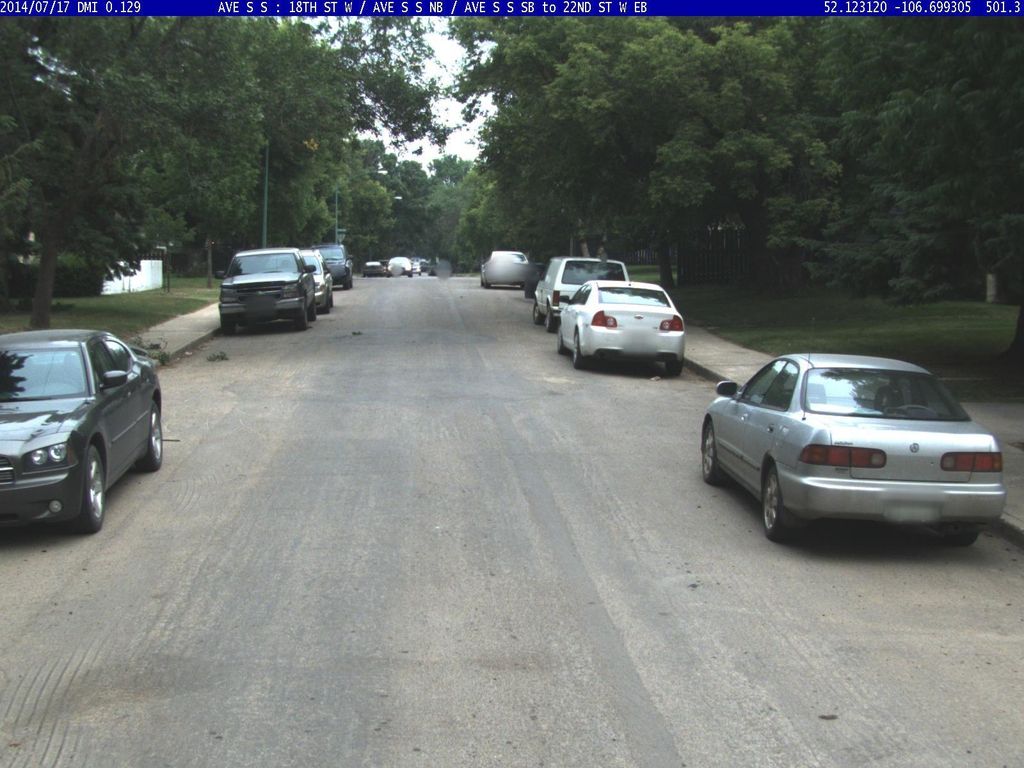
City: saskatoon